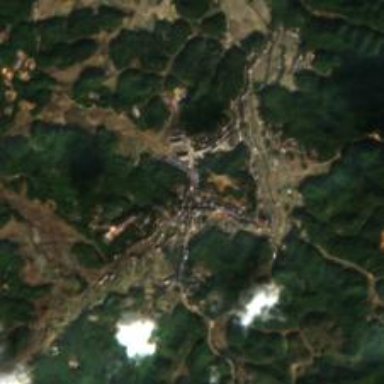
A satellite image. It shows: Ethnic township within town.